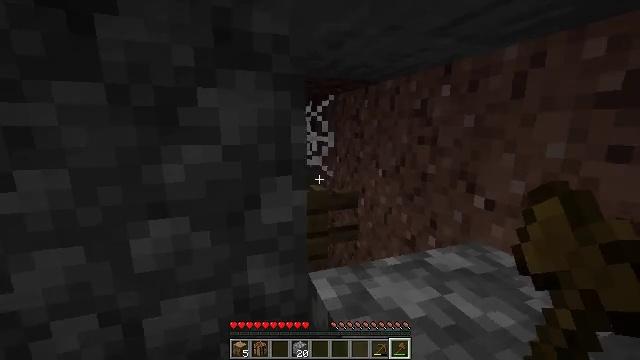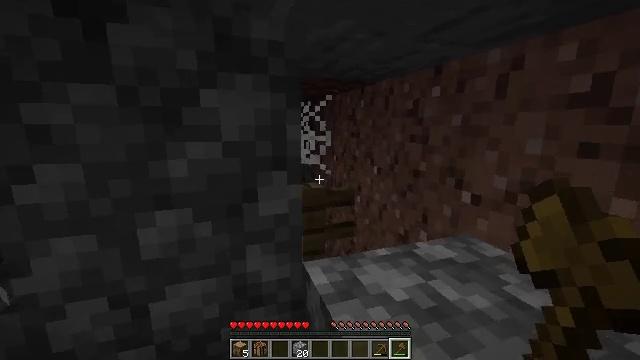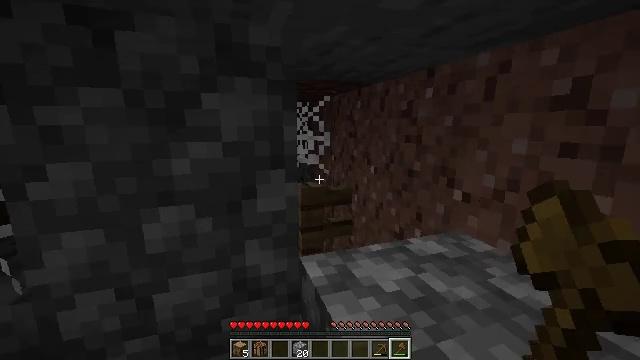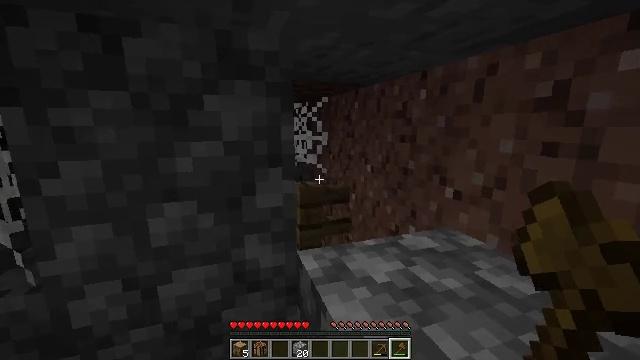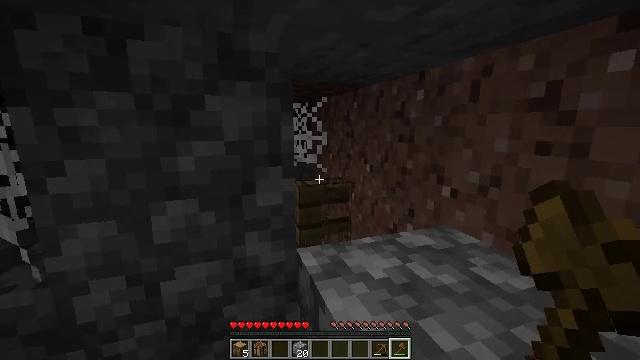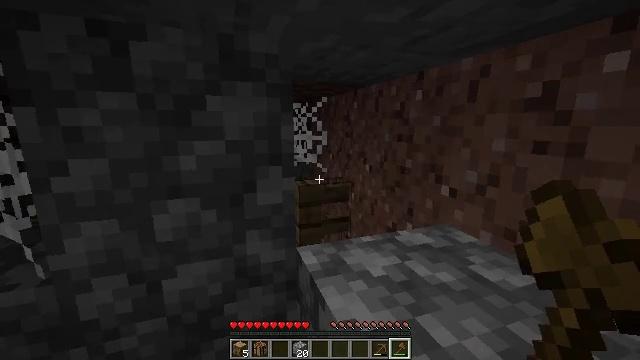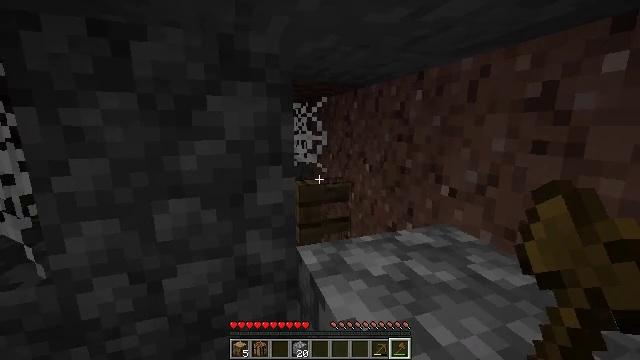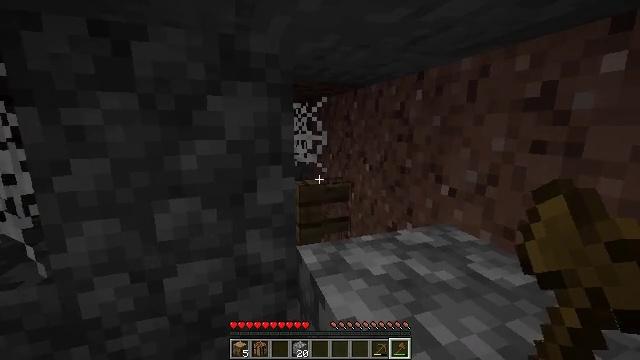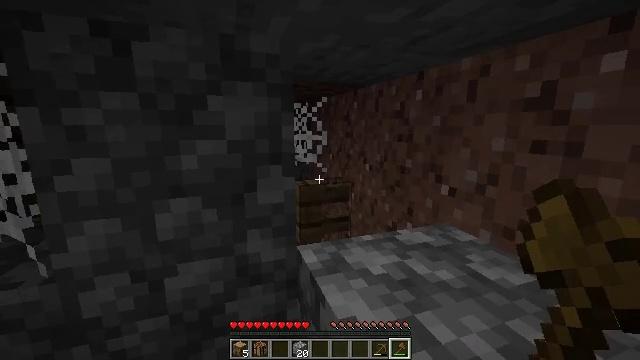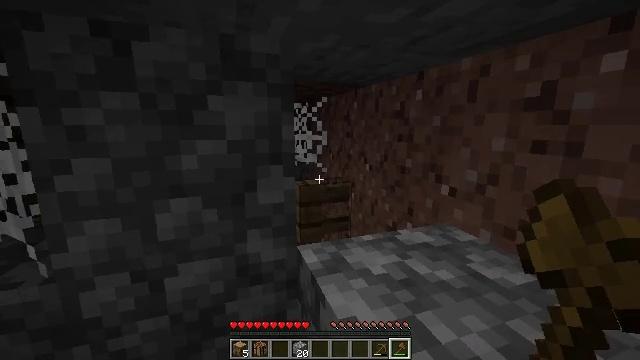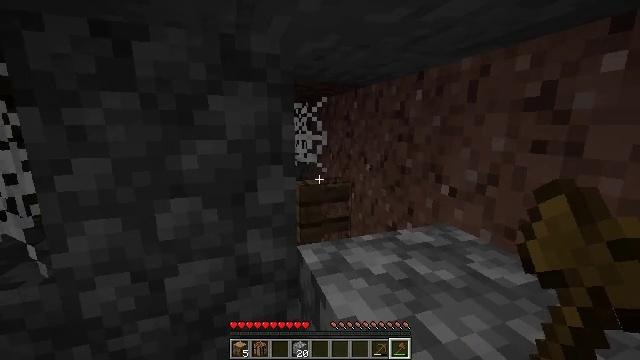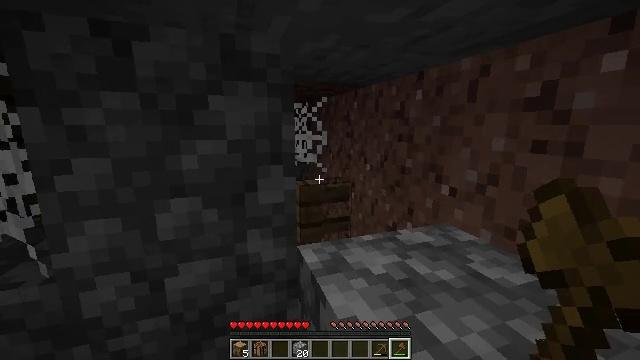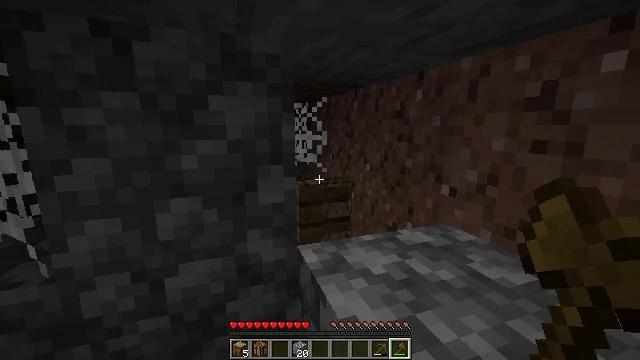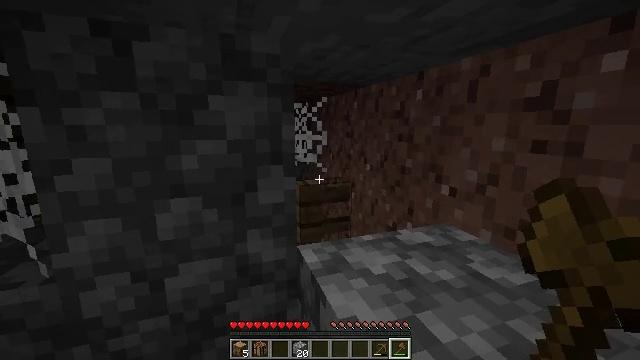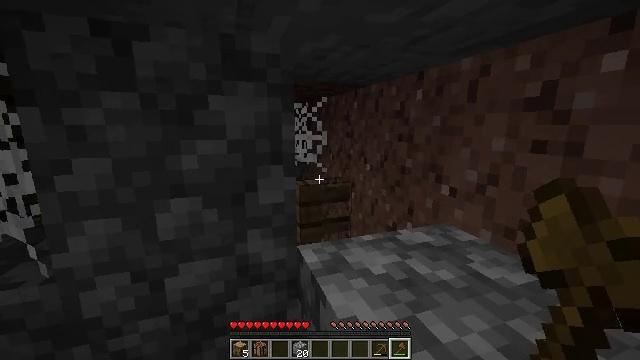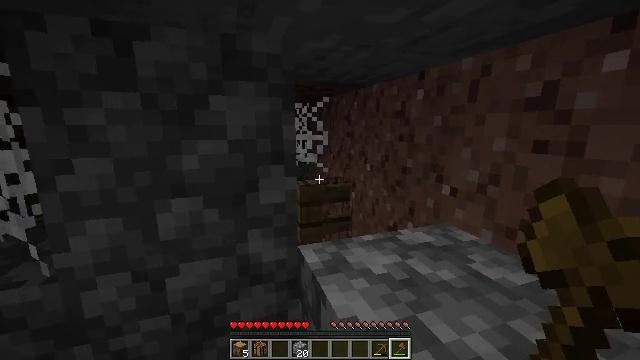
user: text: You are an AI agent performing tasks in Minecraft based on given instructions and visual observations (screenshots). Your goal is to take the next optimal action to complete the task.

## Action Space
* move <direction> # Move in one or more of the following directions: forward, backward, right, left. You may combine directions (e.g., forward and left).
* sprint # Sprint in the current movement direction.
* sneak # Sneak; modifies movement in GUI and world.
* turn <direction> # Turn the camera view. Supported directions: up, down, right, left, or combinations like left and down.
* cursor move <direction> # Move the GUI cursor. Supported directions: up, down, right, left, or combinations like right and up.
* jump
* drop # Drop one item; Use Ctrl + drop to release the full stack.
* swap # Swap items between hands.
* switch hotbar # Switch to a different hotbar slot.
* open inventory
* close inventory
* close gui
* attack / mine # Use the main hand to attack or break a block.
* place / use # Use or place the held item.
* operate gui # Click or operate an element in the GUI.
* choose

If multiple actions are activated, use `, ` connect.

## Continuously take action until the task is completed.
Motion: motion action
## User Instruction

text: Attack the ground to gather dirt.
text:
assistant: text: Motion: move right
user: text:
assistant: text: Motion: move right
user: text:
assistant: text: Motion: no_op
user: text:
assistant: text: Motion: no_op
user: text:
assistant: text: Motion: no_op
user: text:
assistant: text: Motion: no_op
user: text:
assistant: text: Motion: no_op
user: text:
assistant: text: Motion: no_op
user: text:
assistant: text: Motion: no_op
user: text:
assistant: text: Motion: no_op
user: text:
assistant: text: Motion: no_op
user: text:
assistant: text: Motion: no_op
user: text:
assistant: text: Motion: no_op
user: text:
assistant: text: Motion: no_op
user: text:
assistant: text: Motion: no_op
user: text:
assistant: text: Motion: no_op
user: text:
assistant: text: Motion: turn left
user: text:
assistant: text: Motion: turn left
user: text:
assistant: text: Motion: turn left
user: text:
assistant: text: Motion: no_op
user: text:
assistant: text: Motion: move left
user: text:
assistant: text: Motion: move left
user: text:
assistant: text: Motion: move left
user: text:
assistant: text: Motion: move left
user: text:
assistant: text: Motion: move left
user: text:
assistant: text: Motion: move left
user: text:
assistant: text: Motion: move left
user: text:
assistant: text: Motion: move left
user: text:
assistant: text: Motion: move left
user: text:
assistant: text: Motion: no_op